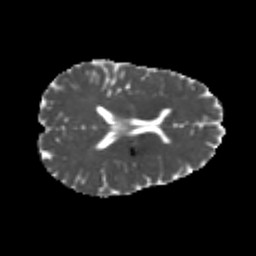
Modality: MD
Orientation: axial
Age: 25
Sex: female
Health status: healthy
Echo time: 0.074 s